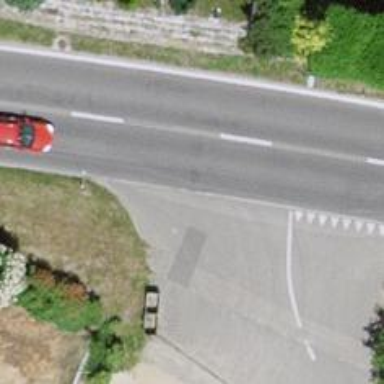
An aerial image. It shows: Bus stop along the road.